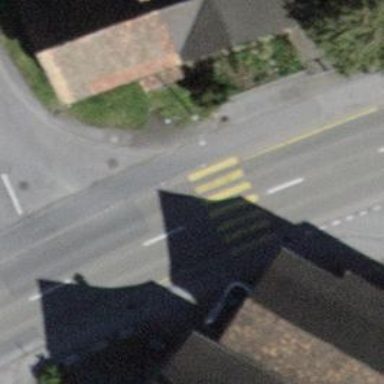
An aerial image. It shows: Marked crossing with zebra stripes on the road.